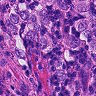
Metastatic tissue present: yes